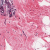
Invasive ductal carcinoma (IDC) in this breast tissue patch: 0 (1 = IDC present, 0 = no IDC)